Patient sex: F
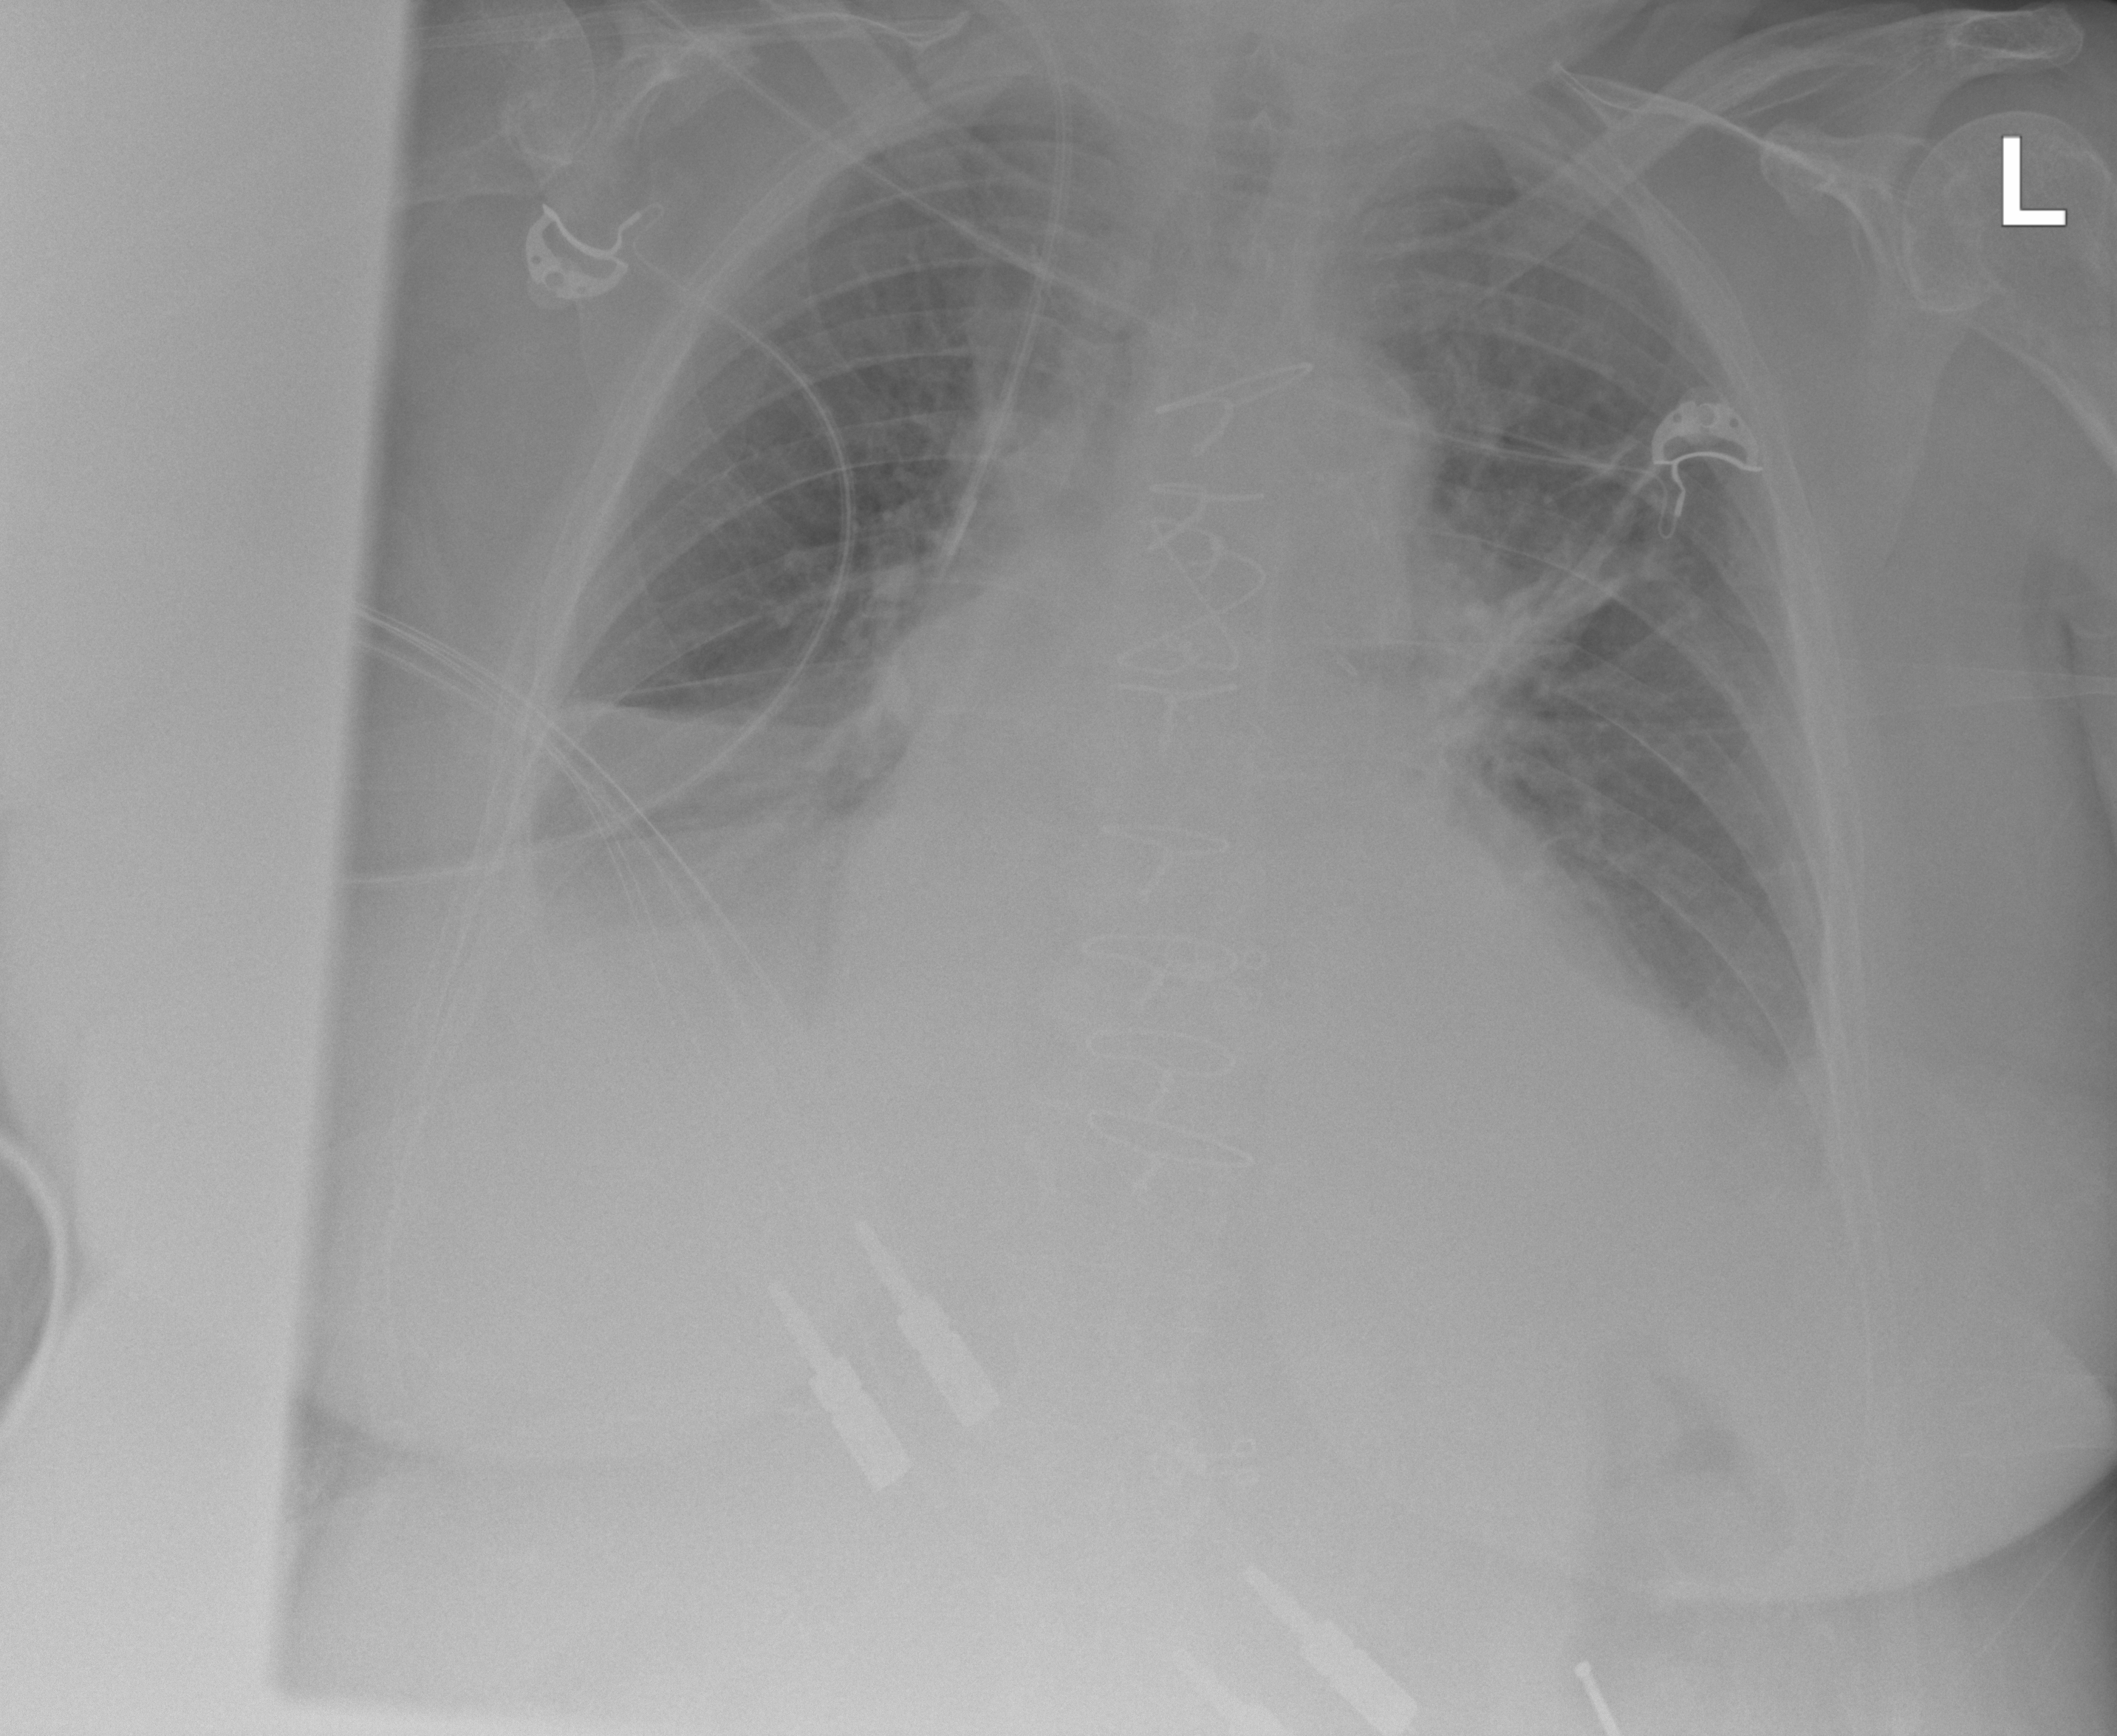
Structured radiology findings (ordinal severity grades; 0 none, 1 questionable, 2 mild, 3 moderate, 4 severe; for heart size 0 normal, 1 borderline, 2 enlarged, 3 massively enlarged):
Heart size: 1
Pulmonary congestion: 2
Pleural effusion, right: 2
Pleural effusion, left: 2
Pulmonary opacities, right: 0
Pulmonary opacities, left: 0
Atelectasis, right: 3
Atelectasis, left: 2